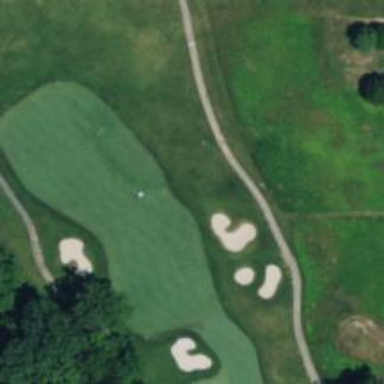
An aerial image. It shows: Golf hole.